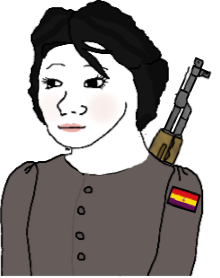
Label: 5_Trad_Wife